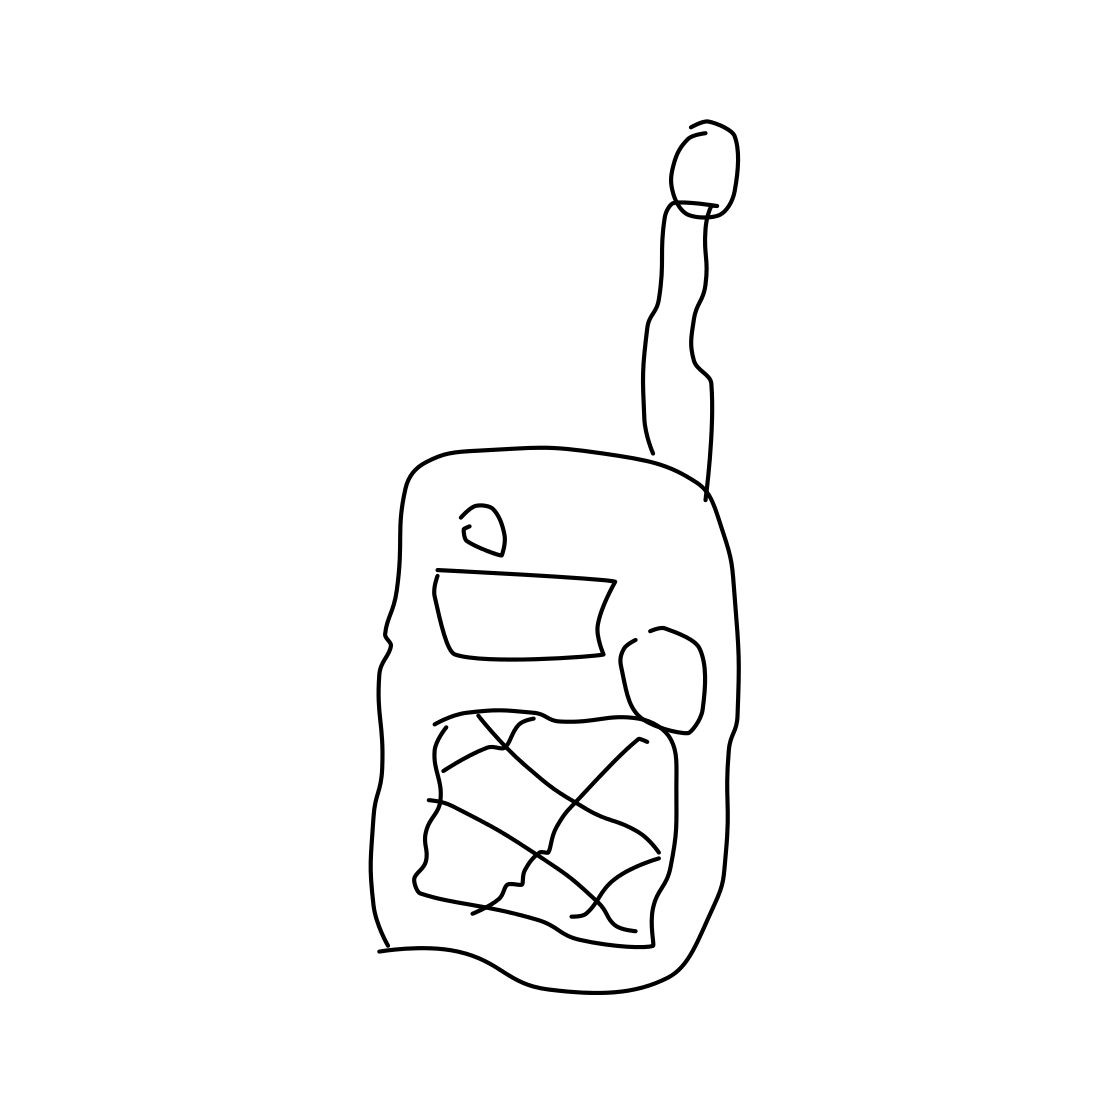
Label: walkie talkie